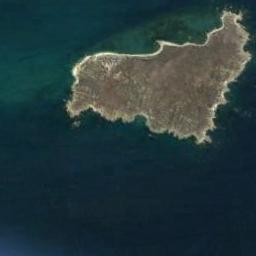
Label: island